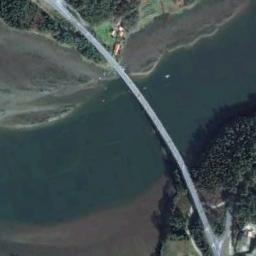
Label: bridge